Aerial crown-view tile of a tropical tree (Barro Colorado Island, Panama), acquired 20241216:
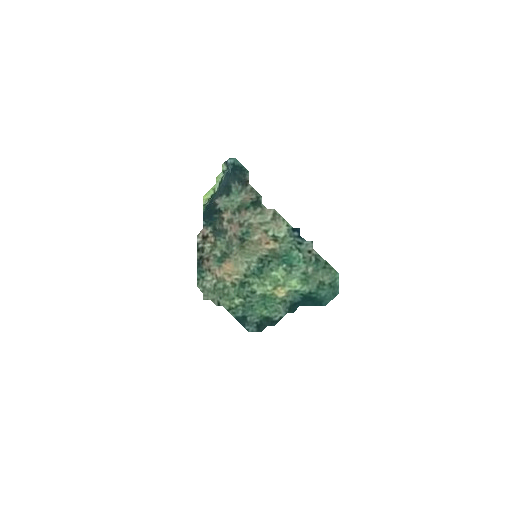
Species: Protium stevensonii
GBIF accepted scientific name: Tetragastris panamensis
Crown area: 20.481 m²